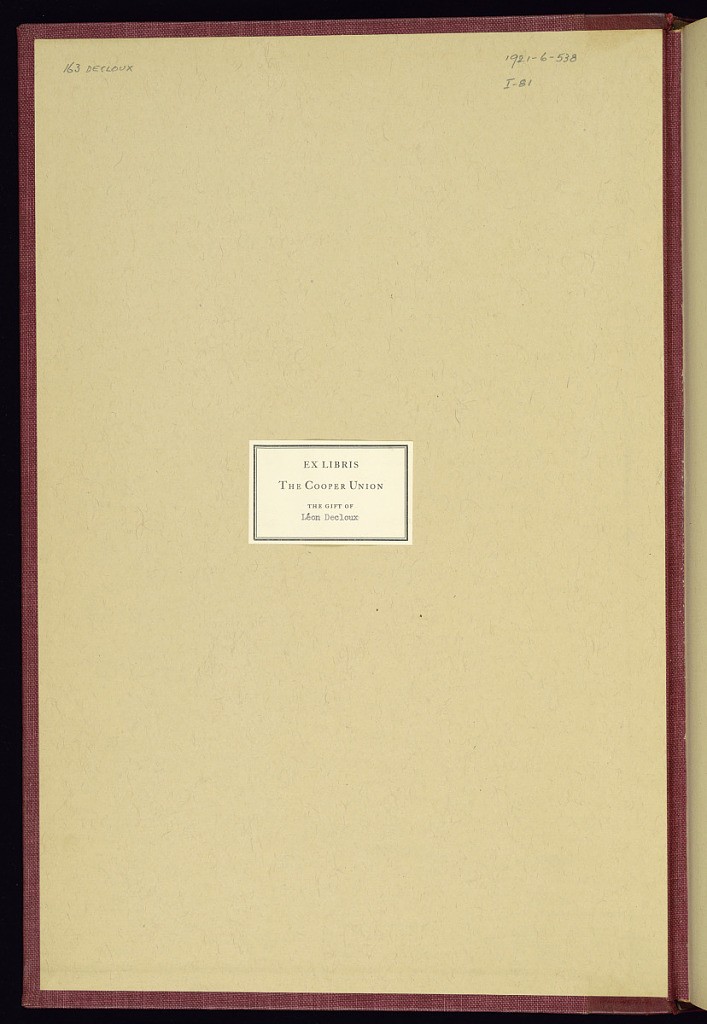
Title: L'architecture française, ou recueil des plans, élévations, coupes et profils des eglises, palais, hôtels et maisons particulières de Paris, et des chasteaux et maisons de campagne ou de plaisance des environs, et de plusieurs autres endroits de France (French Architecture, or Album of Plans, Elevations, Sections and Profiles of the Churches and Townhouses of Paris, and of the Châteaux and Country Houses of the Surroundings, and from Several Other Places in France)
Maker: Jean Mariette, French, 1660–1742
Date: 1727
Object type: Book
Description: One of the most famous architectural publications of 18th century France, "L'architecture française" by Jean Mariette records the most celebrated examples of French architecture and interior decoration from the end of the 17th to the beginning of the 18th century. Mariette's clear, detailed representations of what was then considered the best examples of French architecture were to inspire generations of architects and designers all throughout the 18th century. "L'architecture française" is considered a milestone in defining French classicism, together with the works of other architects such as Jacques-François Blondel, who collaborated with Mariette on this work before publishing his highly influential "De la distribution des maisons de plaisance, et de la décoration des édifices en général" in 1737-8.